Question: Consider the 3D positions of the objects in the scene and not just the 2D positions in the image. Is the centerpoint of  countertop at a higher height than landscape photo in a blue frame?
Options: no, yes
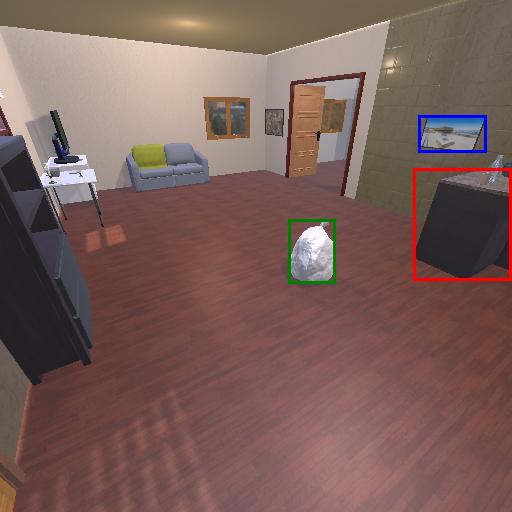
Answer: no